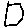
Label: hexagon